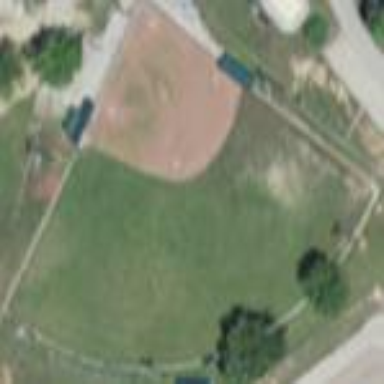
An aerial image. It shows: Baseball pitch for leisure land.